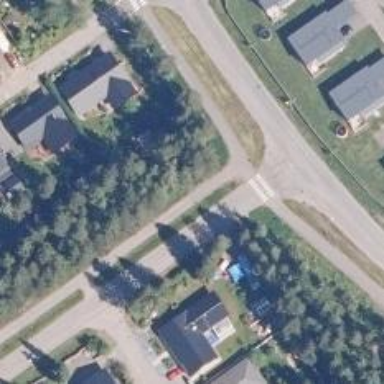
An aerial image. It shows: Road with "give way" sign.